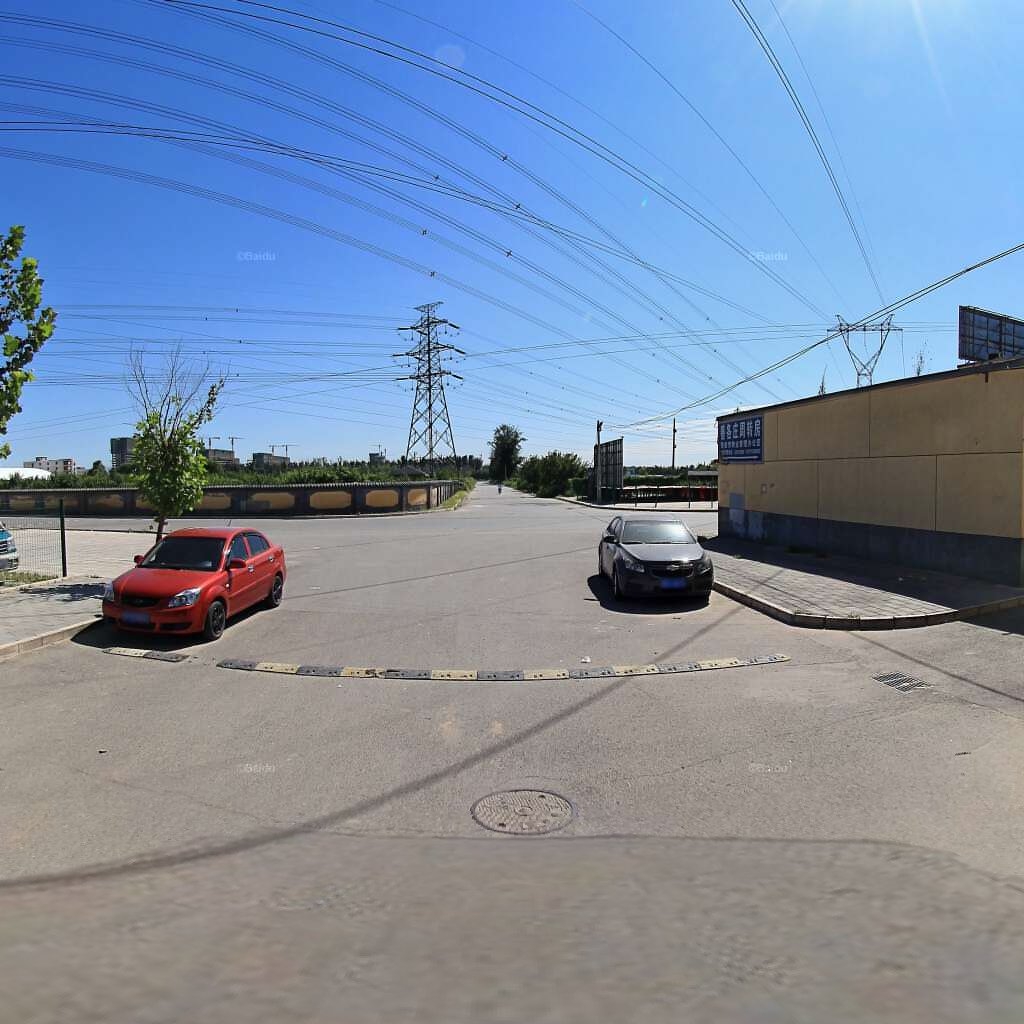
Region: Chaoyang
Road damage annotations: transverse crack, transverse crack, manhole cover, longitudinal crack, transverse crack, transverse crack, longitudinal crack